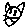
Label: cat